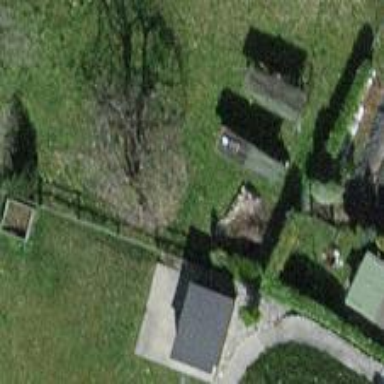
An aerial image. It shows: Deciduous broadleaved tree in garden.